Question: I used the super_tooltip package to create my tooltip. Here I want to change the position of the arrowhead of the tooltip. How can I do it? (Like below image - blue color arrow)
'''
tooltip = SuperTooltip(
popupDirection: TooltipDirection.down,
arrowBaseWidth: 15.0,
arrowLength: 20.0,
borderColor: Colors.white,
borderRadius: 0,
hasShadow: false,
minimumOutSidePadding: 10,
content: new Material(
child: Text(
"Lorem ipsum dolor sit amet, consetetur sadipscingelitr, "
softWrap: true,
)),
);
'''

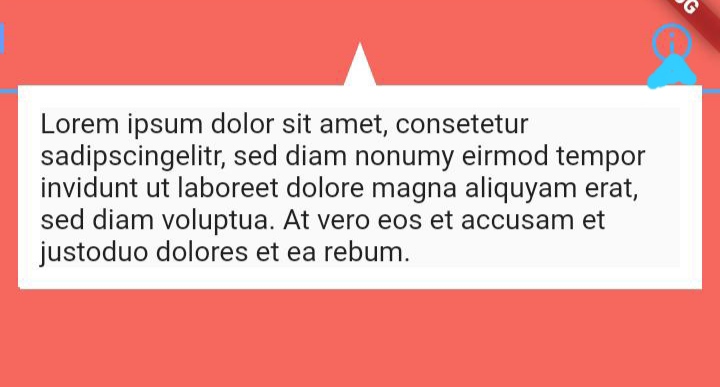
Answer: The SuperTooltip uses the passed context to determine the target center. So to fix this issue, You can wrap that button in a builder and pass it's context to the show function:
'''
Builder(
builder: (childContext) => IconButton(
onPressed: () {
tooltip.show(childContext);
},
icon: const Icon(Icons.info_rounded),
),
),
'''
Read more about <URL>